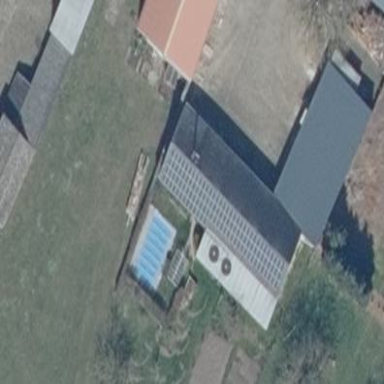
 generating electricity through photovoltaic methods."